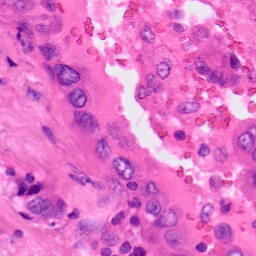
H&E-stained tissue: Lung